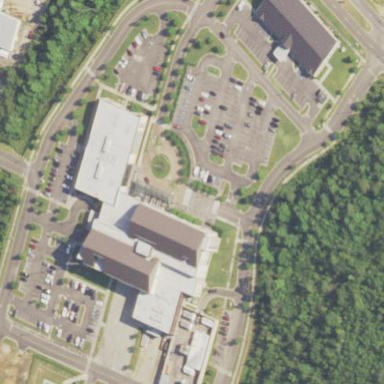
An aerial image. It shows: Hospital.